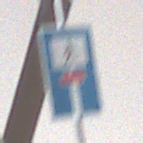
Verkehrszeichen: SackgasseFussgaengerDurchlaessig
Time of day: MorningAfternoon
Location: Roofed (Urban)
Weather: PartlyCloudy
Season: NotSpecified
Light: Natural